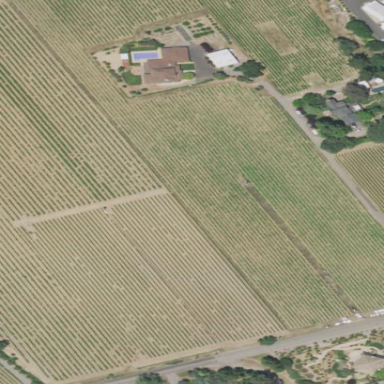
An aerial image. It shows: Vineyard with grape crops.